Question: I'm trying to set the file path of a resource file in an Eclipse project on Windows, 'game.json' but when I try to crate an input stream string from the InputStream I get a NullPointerException.
To debug this I've checked the correct file path to my resource is in place, which it seems it is. Also I've set a break point on the error and it seems to be happening at this line:
'''
String inputStreamString = new Scanner(source,"UTF-8").useDelimiter("\A").next();
'''
Does anyone know why the JSON file isn't being found using the given path?
These are the steps I'm taking to reference the resource's file path, but I'm getting an NPE:
'''
private static final String GAME_FILE = "/game.json";
//I've also tried the path, "resources/game.json" but got the same error..
InputStream source = getClass().getClassLoader().getResourceAsStream(GAME_FILE);
String inputStreamString = new Scanner(source,"UTF-8").useDelimiter("\A").next();
ObjectMapper mapper = new ObjectMapper();
// read from file, convert it to Location class
Location loc = mapper.readValue(new File(inputStreamString), Location.class);
'''
This is the structure of my project tree:

This the error being thrown:
'''
Exception in thread "main" java.lang.NullPointerException: source
at java.util.Objects.requireNonNull(Unknown Source)
at java.util.Scanner.<init>(Unknown Source)
at gmit.GameParser.parse(GameParser.java:23)
at gmit.Main.main(Main.java:13)
'''
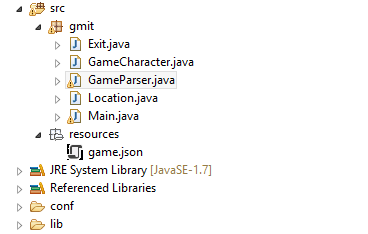
Answer: You're presumably trying to read the JSON content of the resource file 'game.json' and use 'ObjectMapper' to parse that JSON and deserialize it into a 'Location' object.
'''
Location loc = mapper.readValue(new File(inputStreamString), Location.class);
'''
'ObjectMapper' already has a <URL> method which accepts an 'InputStream'. You don't need to use the one that takes a 'File'.
So you can just have
'''
InputStream source = getClass().getResourceAsStream(GAME_FILE);
Location loc = mapper.readValue(source, Location.class);
'''
Note that a classpath resource is not necessarily reachable with a 'File' instance since it doesn't necessarily represent a file system entity.
---
Your resource 'game.json' is in the package 'resources'. Retrieve it as such
'''
private static final String GAME_FILE = "/resources/game.json";
'''
(Assuming the package 'resources' is in your runtime classpath.)
Also remove the 'getClassLoader' call in
'''
InputStream source = getClass().getClassLoader().getResourceAsStream(GAME_FILE);
'''